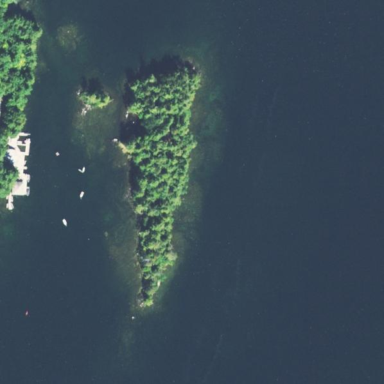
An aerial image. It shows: Islet.